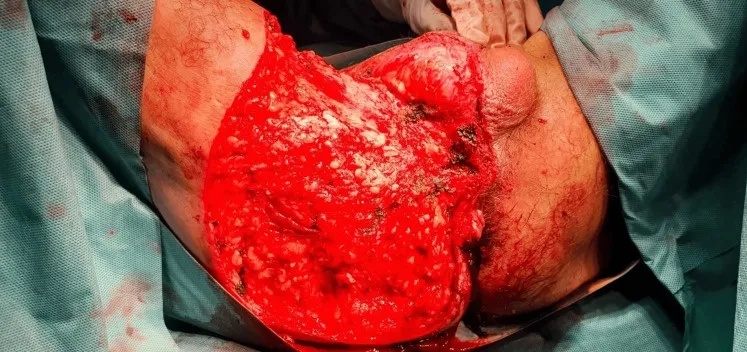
Immediate postoperative view after complete resection of the tumor.
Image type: medical_photograph (other_medical_photograph)